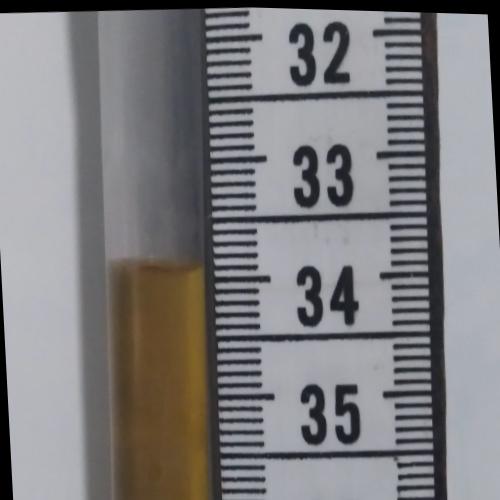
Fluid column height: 33.9 cm